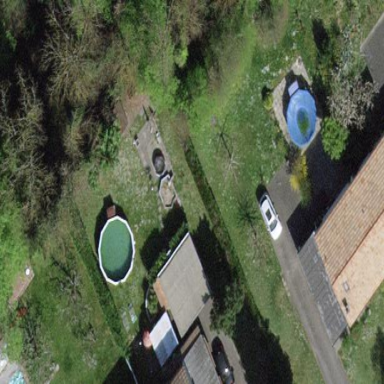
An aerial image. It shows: Garden surrounded by fence.